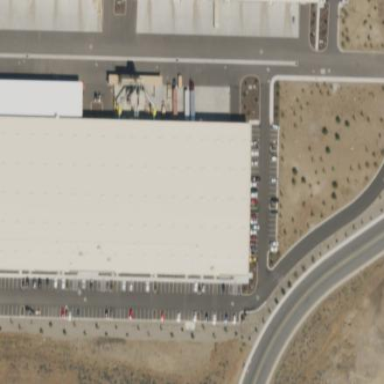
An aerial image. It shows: Warehouse.